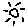
Label: sun